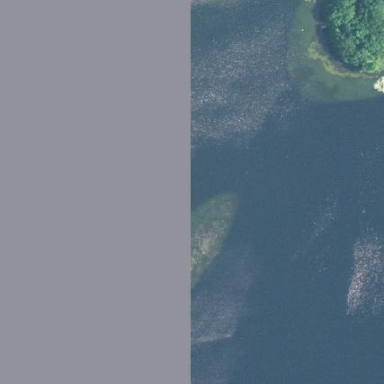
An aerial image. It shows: Beautiful lake surrounded by nature.